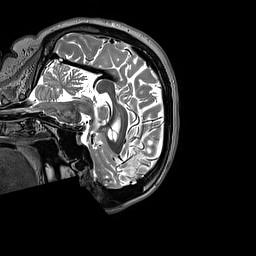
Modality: T2w
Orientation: sagittal
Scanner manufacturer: siemens
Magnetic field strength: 3 T
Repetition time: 3.2 s
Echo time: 0.451 s